Question: I am trying to implement expandable and collapsable sections in my tableView. I am following a tutorial to do it, but I would need your help.
'expandedSections' is a 'NSMutableIndexSet' and 'canCollapseSection' is a 'BOOL method' declared as follows:
'''
-(BOOL)tableView:(UITableView *)tableView canCollapseSection:(NSInteger)section {
if (section >0) return YES;
return NO;
}
'''
This is the 'numberOfRowsInSection' original method:
'''
- (NSInteger)tableView:(UITableView *)tableView numberOfRowsInSection:(NSInteger)section
{
if ([self tableView:tableView canCollapseSection:section])
{
if ([expandedSections containsIndex:section])
{
return 5; // return rows when expanded
}
return 1; // only top row showing
}
// Return the number of rows in the section.
return 1;
}
'''
And this is my updated code for the same method. I have also implemented a 'search bar' and 'NSFetchedResultsController' to populate the section headers and rows.
'''
- (NSInteger)tableView:(UITableView *)tableView numberOfRowsInSection:(NSInteger)section
{
if (tableView == self.searchDisplayController.searchResultsTableView)
{
return [self.searchResults count];
}
else {
if ([self tableView:tableView canCollapseSection:section])
{
if ([expandedSections containsIndex:section])
{
id<NSFetchedResultsSectionInfo> sectionInfo = [[self.fetchedResultsController sections]objectAtIndex:section];
return [sectionInfo numberOfObjects];
}
return 1;}
}
id<NSFetchedResultsSectionInfo> sectionInfo = [[self.fetchedResultsController sections]objectAtIndex:section];
return [sectionInfo numberOfObjects];
}
'''
The app is not crashing, and the sections are shown, but it is not working as expected. May be you could check my code and tell me what is wrong there.
This is a screenshot from the tableView:

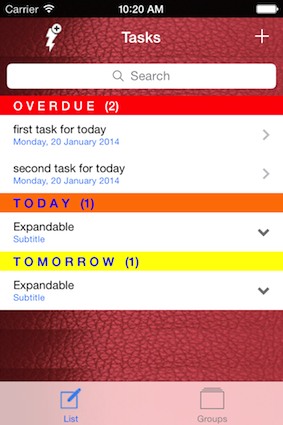
Answer: The reason that the first section appears to different from the other sections is
that your 'canCollapseSection' method explicitly returns 'NO' for section #0.
There could be another problem in combination with a fetched results controller:
If 'numberOfRowsInSection' returns 1 for a collapsed section (instead of the actual number of rows in that section) then you would also have to modify the FRC delegate methods (so that they do not call 'insertRows...' or 'deleteRows...' for currently "invisible" rows).